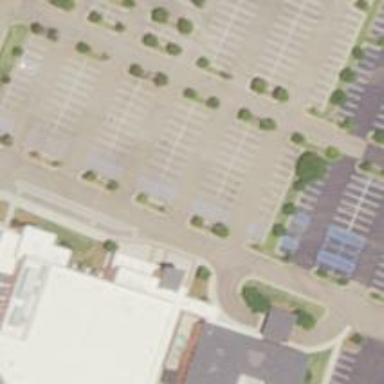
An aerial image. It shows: Parking space.